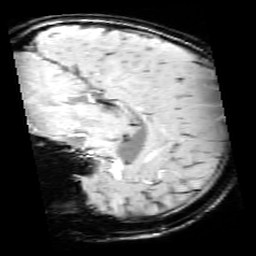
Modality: SWI
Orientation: sagittal
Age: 11
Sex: male
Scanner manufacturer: siemens
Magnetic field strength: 3 T
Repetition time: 0.027 s
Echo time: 0.02 s